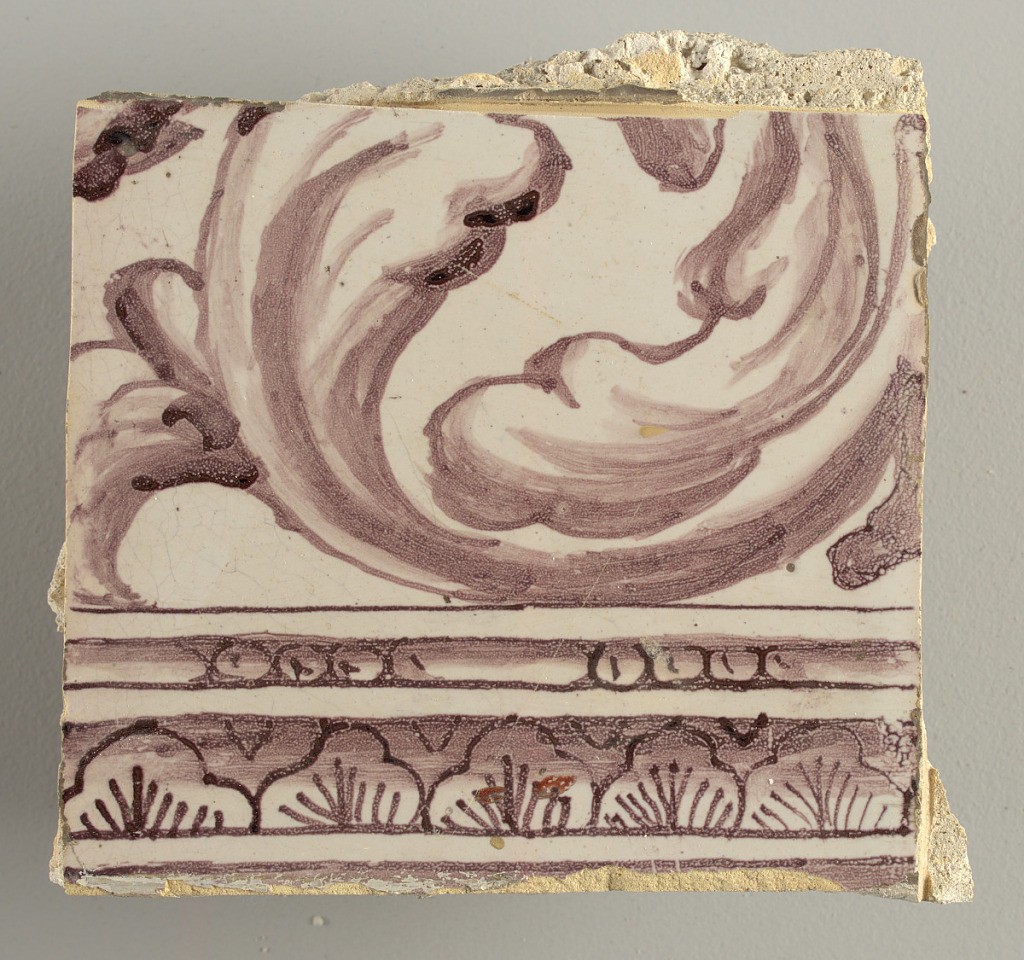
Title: Wall facing
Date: ca. 1725
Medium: Tin-glazed earthenware, underglaze
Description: Horizontal rectangle.  Thirty-seven tiles wide and twenty-one high with opening for door or window nineteen and one-half tiles high and twelve wide.  To left and right of opening, centered canopy above. Left, woman representing Hope, right, a sculputure urn.  Centered above opening, a mascaron.  Arabesque design of foliage.